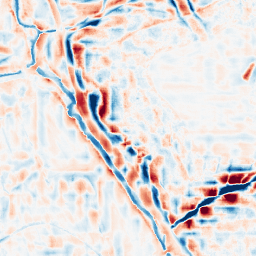
Category: wavelet
Decomposition family: wavelet_reverse_biorthogonal
Decomposition parameters: wavelet: rbio4.4
level: 4
Upsampling method: cubic_catmull_rom
Upsampling parameters: scale: 8
Upsampling scale: 8